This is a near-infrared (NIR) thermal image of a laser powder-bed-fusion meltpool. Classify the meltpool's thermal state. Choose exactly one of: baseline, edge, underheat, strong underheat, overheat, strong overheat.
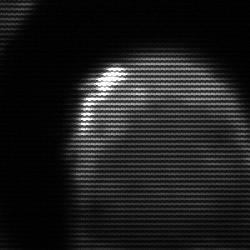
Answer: edge